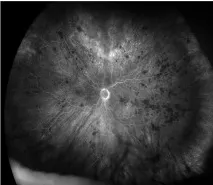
The perfusion delay persists (C).
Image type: ophthalmic_imaging (ophthalmic_angiography)